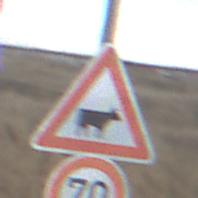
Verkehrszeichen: ViehtriebLinks
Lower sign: Geschwindigkeit70
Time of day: SunriseSunset
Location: Outdoor (RoadRail)
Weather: PartlyCloudy
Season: NotSpecified
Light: Natural